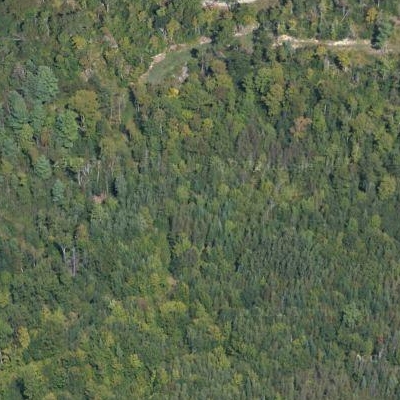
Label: eForest